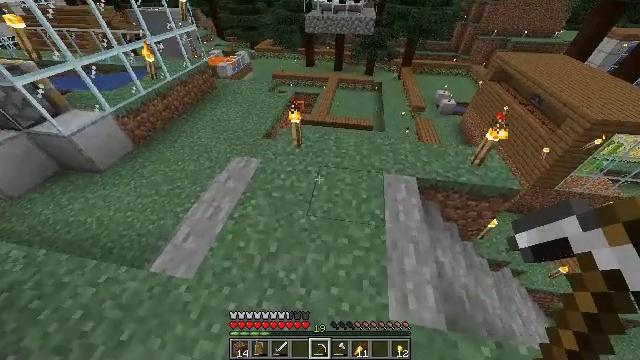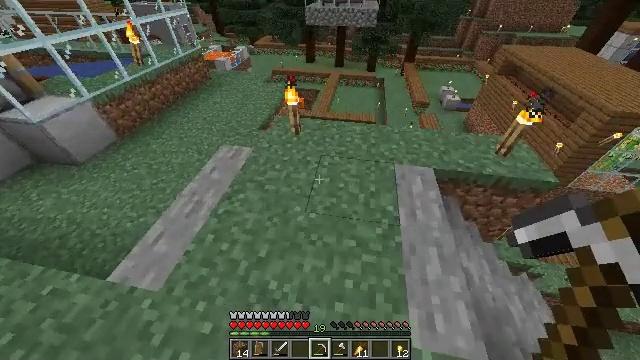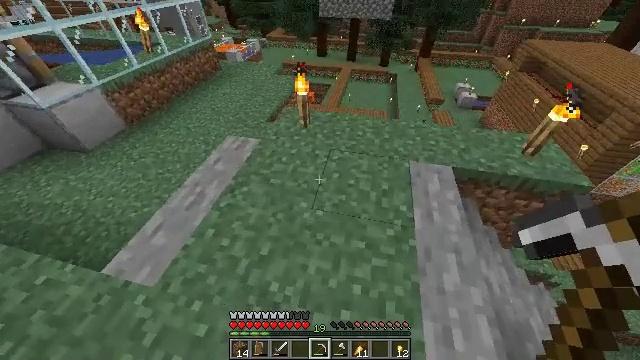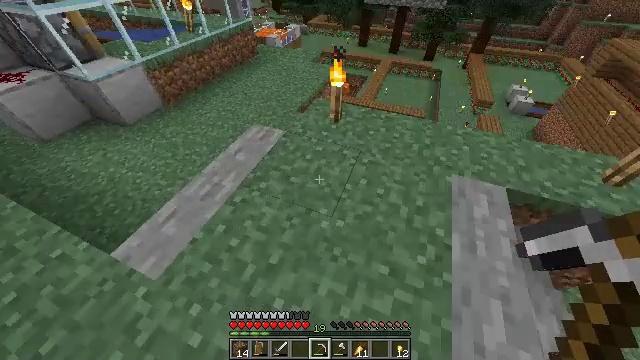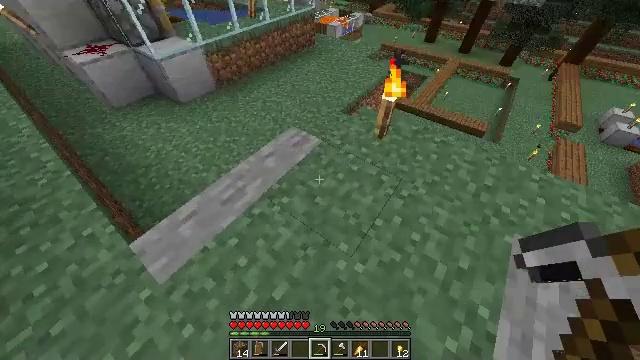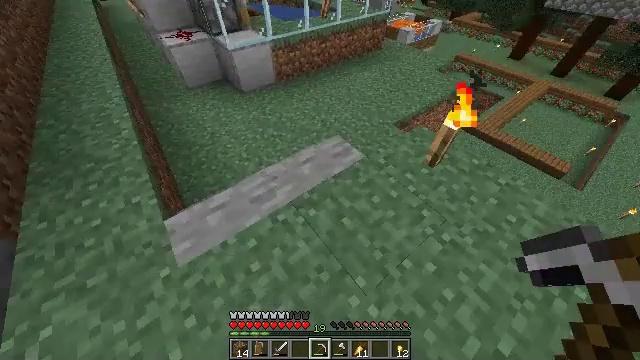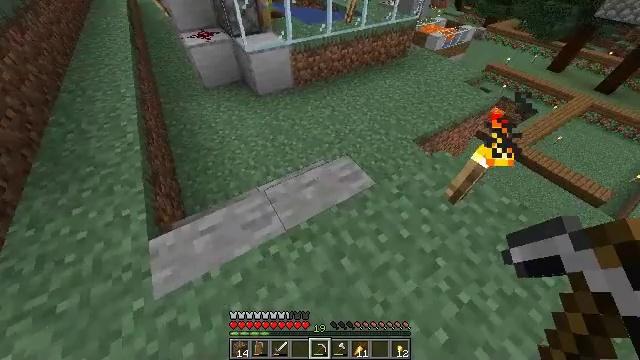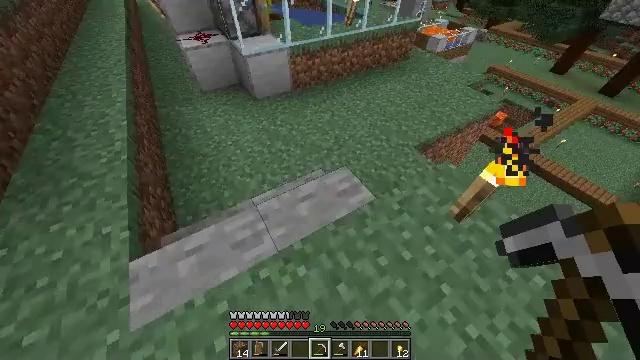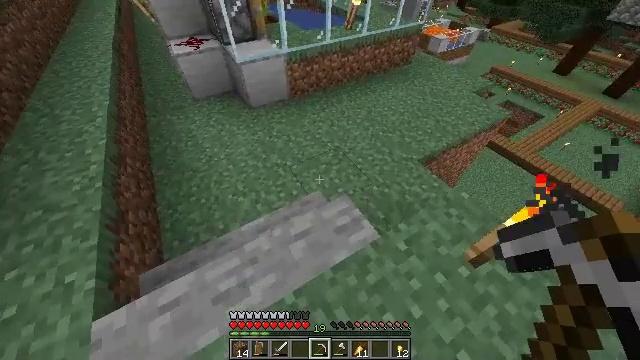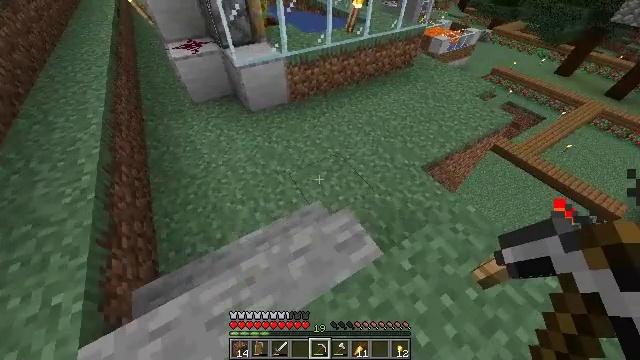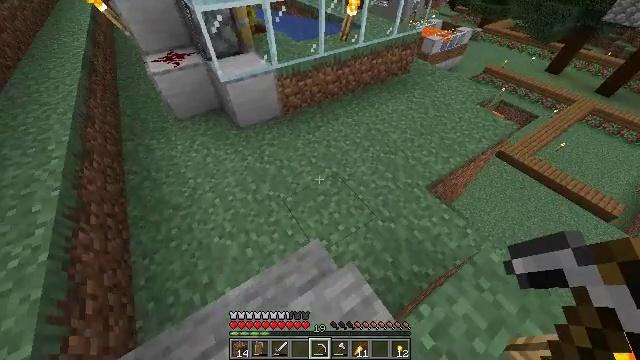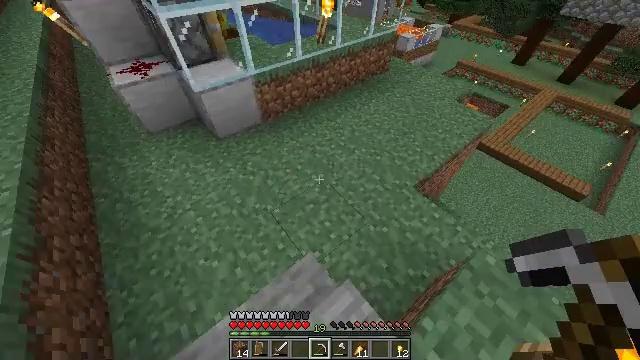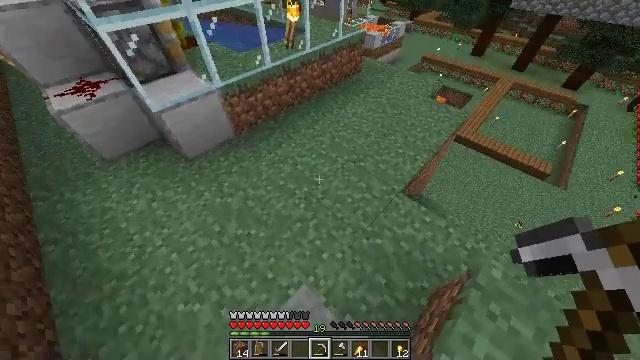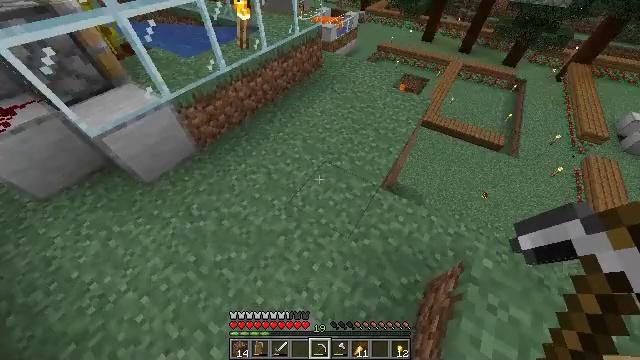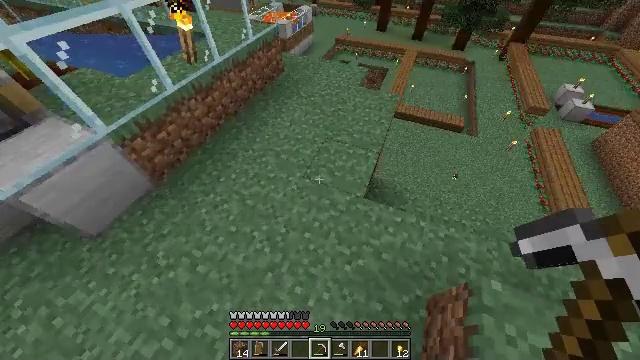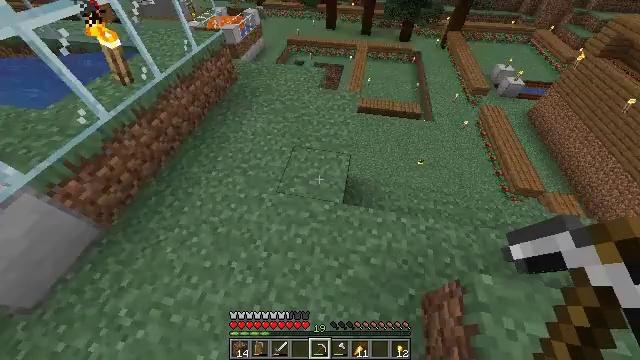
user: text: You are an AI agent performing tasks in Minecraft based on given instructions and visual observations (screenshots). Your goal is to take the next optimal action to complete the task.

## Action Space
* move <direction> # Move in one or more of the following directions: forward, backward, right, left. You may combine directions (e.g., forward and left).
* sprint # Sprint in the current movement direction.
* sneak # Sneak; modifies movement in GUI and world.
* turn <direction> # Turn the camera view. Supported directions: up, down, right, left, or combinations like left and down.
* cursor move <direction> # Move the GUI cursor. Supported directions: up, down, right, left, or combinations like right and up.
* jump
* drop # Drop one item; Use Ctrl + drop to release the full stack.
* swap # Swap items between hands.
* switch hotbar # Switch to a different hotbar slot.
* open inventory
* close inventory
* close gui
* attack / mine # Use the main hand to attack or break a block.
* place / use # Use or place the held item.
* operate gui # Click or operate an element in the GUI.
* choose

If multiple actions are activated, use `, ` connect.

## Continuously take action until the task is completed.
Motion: motion action
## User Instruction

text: Put iron ingots in the crafting grid to craft an iron block.
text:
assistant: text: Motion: move forward, sprint
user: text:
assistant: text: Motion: move forward, sprint, turn left and down
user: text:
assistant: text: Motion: move forward, sprint, turn left and down
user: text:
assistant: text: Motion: move forward, sprint, turn left and down
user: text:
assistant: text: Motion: move forward, sprint, turn left
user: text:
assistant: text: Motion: move forward, turn left
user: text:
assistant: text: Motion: move forward
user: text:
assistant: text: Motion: move forward
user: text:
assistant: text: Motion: move forward
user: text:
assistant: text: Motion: move forward, turn right
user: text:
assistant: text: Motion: move forward, turn right
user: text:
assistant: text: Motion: move forward, sprint, turn right
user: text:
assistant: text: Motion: move forward, sprint, turn right and down
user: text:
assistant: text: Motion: move forward, sprint, turn right
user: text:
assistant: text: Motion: move forward, sprint, turn right
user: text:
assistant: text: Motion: move forward, sprint, turn right
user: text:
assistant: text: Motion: move forward, turn right
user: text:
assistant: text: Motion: move forward, turn right
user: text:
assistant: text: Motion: move forward, turn right
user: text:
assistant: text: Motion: move forward, turn right
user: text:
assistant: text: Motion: move forward, turn right and down
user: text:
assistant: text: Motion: move forward, turn right and down
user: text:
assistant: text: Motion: move forward, turn right
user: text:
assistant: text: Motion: move forward
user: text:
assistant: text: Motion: move forward
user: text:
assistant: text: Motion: move forward, turn left
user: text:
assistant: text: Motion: move forward, turn left
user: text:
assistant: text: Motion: move forward, turn left
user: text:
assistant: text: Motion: move forward, turn left
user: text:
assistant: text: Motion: move forward, turn left